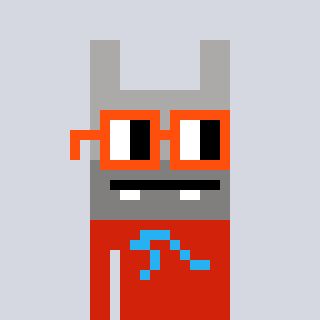
a pixel art character with square orange glasses, a rabbit-shaped head and a red-colored body on a cool background